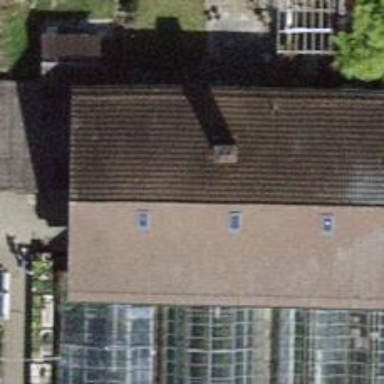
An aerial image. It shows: Garden center shop.